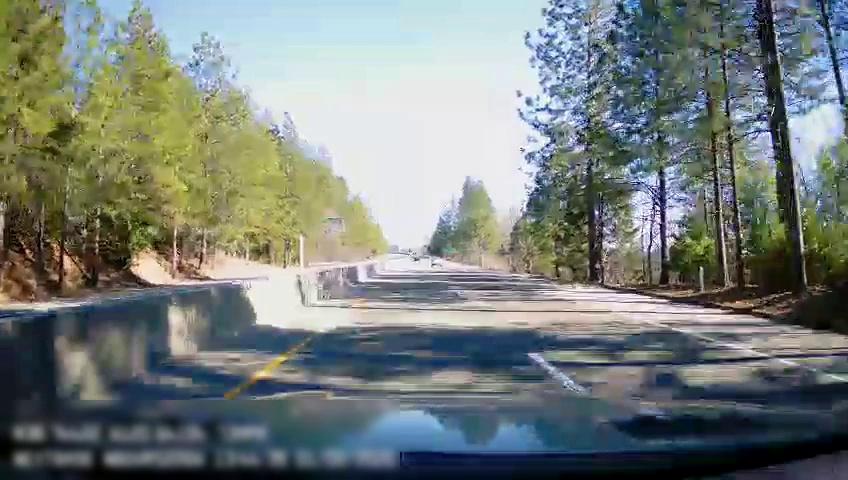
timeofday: Day
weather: Sunny
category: Drivable Space
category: Drivable Space
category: Vehicles | Car
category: Lanes | Alternate Lane
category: Lanes | Current Lane
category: Lanes | Alternate Lane
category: Lanes | Opposite Lane